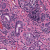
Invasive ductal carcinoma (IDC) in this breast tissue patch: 0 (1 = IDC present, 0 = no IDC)